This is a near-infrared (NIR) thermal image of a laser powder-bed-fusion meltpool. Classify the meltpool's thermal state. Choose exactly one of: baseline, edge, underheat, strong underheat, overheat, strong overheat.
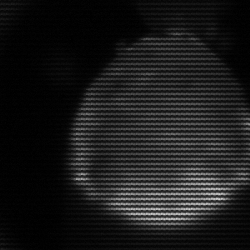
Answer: edge